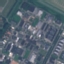
Land use / land cover class: Industrial